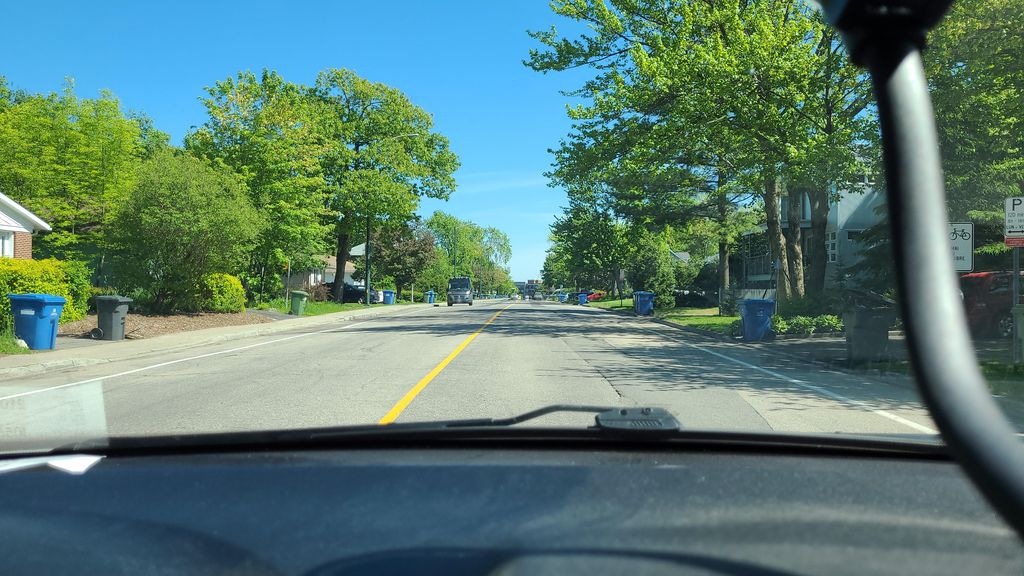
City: quebec_city